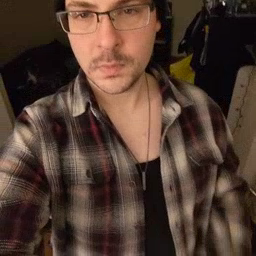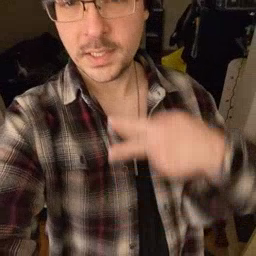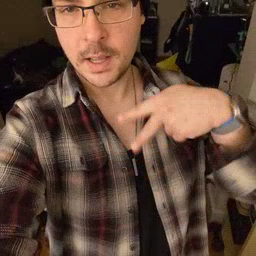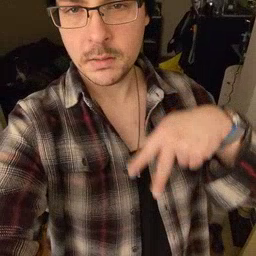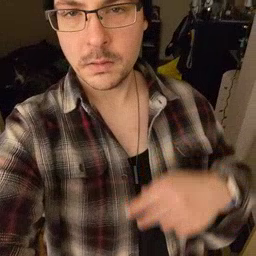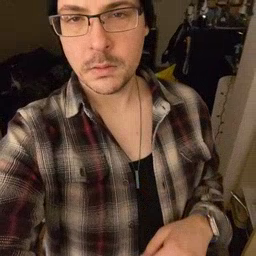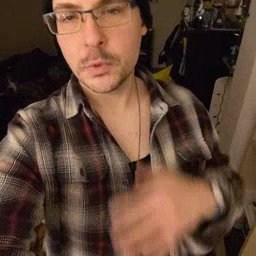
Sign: dance